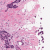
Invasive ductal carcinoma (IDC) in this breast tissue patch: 0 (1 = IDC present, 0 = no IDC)